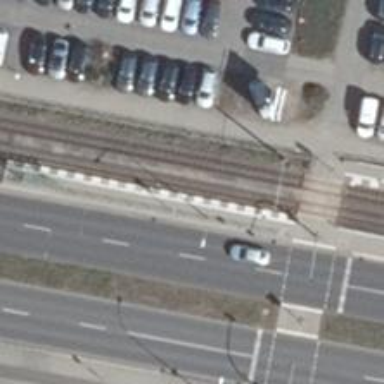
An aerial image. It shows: Tram stop.